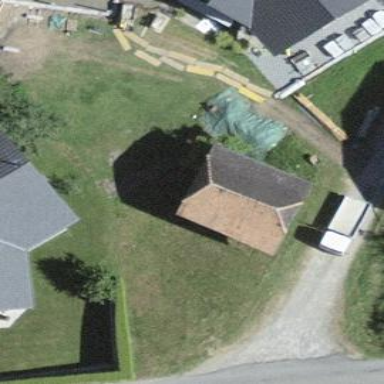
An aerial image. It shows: Barn.